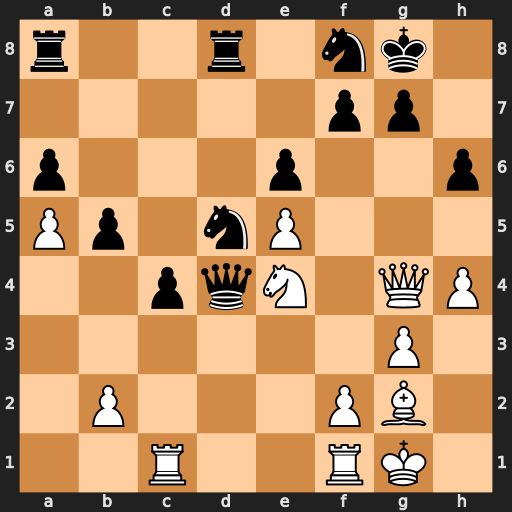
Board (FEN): r2r1nk1/5pp1/p3p2p/Pp1nP3/2pqN1QP/6P1/1P3PB1/2R2RK1
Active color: w
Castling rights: -
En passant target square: -
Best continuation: Nf6+ Nxf6 Qxd4 Rxd4 Bxa8